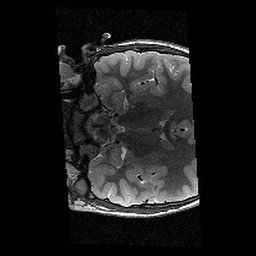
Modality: T2w
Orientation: coronal
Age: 10
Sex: female
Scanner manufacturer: siemens
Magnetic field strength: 3 T
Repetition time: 9.23 s
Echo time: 0.067 s